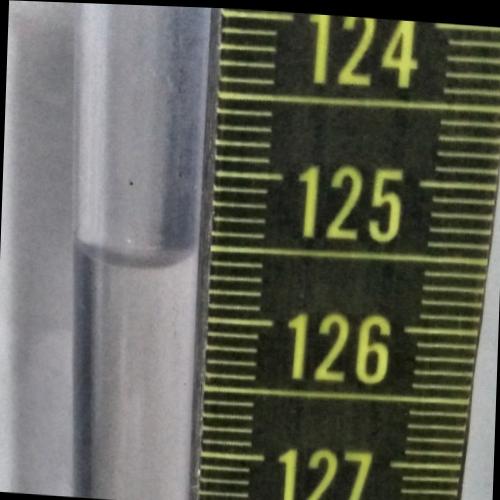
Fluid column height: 125.6 cm